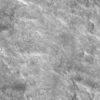
Label: not_dusty